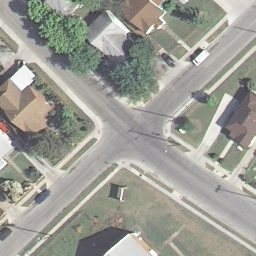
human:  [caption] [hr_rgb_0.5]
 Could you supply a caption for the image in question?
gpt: An intersection with no cars or pedestrians .

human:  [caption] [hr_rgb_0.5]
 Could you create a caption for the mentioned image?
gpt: An intersection with some houses and plants at the corners .

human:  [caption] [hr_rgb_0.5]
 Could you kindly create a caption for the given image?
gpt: An intersection with some houses and plants at the corners .

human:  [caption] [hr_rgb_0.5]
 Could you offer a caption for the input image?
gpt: An intersection with two roads are not vertical to each other .

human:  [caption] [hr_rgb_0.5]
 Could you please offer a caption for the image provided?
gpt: An intersection with two roads are not vertical to each other .